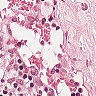
Metastatic tissue present: no